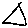
Label: triangle